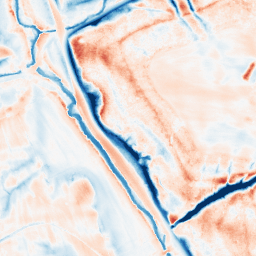
Category: edge_preserving
Decomposition family: guided
Decomposition parameters: radius: 8
eps: 0.1
Upsampling method: cubic_catmull_rom
Upsampling parameters: scale: 8
Upsampling scale: 8